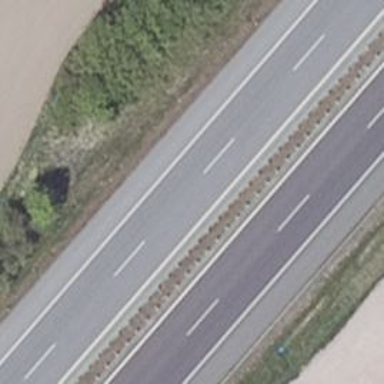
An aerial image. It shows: Asphalt motorway.